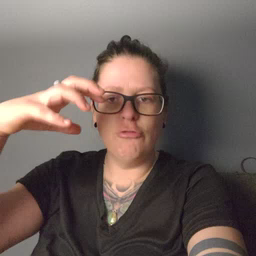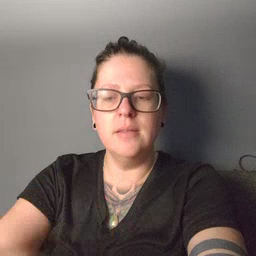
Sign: rain